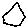
Label: hexagon